Question: DWARF is a debugging information format. The .dSYM file generated by Xcode contain the DWARF debugging information.
The Question is : how to decode the .dSYM file to get the human-readable DWARF information, which should like below.

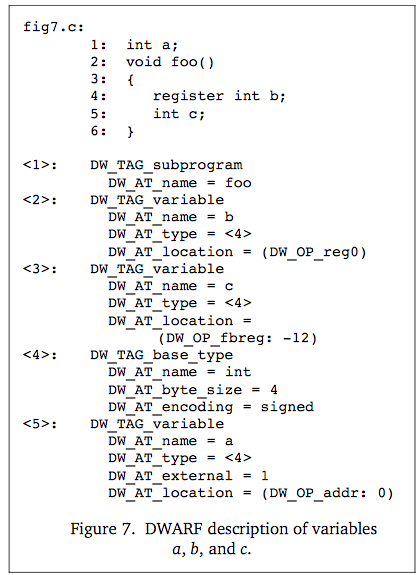
Answer: On Mac OS X, you use the 'dwarfdump' utility to dump the DWARF in .o files or in .dSYM bundles.
'''
% dwarfdump fig7.o
----------------------------------------------------------------------
File: fig7.o (x86_64)
----------------------------------------------------------------------
.debug_info contents:
0x00000000: Compile Unit: length = 0x00000077 version = 0x0002 abbr_offset = 0x00000000 addr_size = 0x08 (next CU at 0x0000007b)
0x0000000b: TAG_compile_unit [1] *
AT_producer( "Apple LLVM version 5.0 (clang-500.2.79) (based on LLVM 3.3svn)" )
AT_language( DW_LANG_C99 )
AT_name( "fig7.c" )
AT_low_pc( 0x0000000000000000 )
AT_stmt_list( 0x00000000 )
AT_comp_dir( "/tmp" )
0x00000026: TAG_base_type [2]
AT_name( "int" )
AT_encoding( DW_ATE_signed )
AT_byte_size( 0x04 )
0x0000002d: TAG_variable [3]
AT_name( "a" )
AT_type( {0x00000026} ( int ) )
AT_external( 0x01 )
AT_decl_file( "/private/tmp/fig7.c" )
AT_decl_line( 1 )
AT_location( [0x0000000000000000] )
0x00000043: TAG_subprogram [4] *
AT_name( "foo" )
AT_decl_file( "/private/tmp/fig7.c" )
AT_decl_line( 2 )
AT_external( 0x01 )
AT_low_pc( 0x0000000000000000 )
AT_high_pc( 0x0000000000000006 )
AT_frame_base( rbp )
0x0000005d: TAG_variable [5]
AT_name( "b" )
AT_decl_file( "/private/tmp/fig7.c" )
AT_decl_line( 4 )
AT_type( {0x00000026} ( int ) )
AT_location( fbreg -4 )
0x0000006b: TAG_variable [5]
AT_name( "c" )
AT_decl_file( "/private/tmp/fig7.c" )
AT_decl_line( 5 )
AT_type( {0x00000026} ( int ) )
AT_location( fbreg -8 )
0x00000079: NULL
0x0000007a: NULL
'''